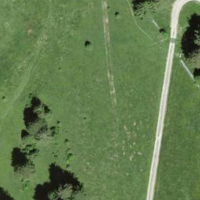
EUNIS habitat code: 24
Species observed at this site:
Genista tinctoria